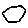
Label: hexagon